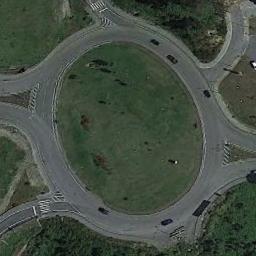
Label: roundabout